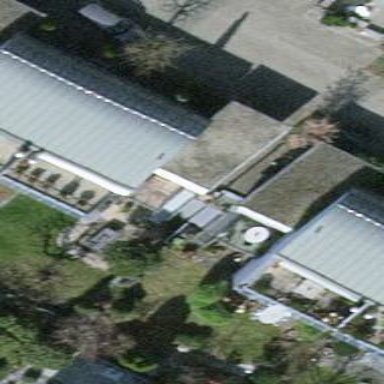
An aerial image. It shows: Terrace building.